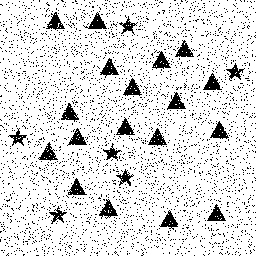
Squares: 0
Triangles: 18
Stars: 6
Total shapes: 24